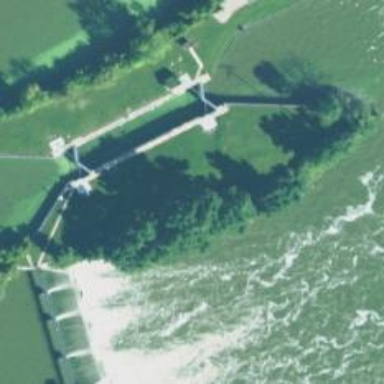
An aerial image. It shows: Lock gate on waterway.